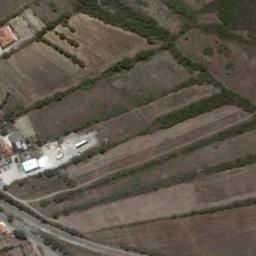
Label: terrace